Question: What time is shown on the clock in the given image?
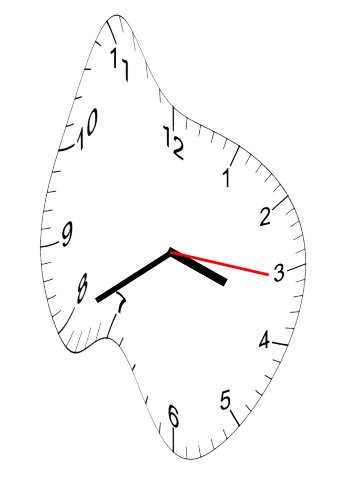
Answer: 03:40:16